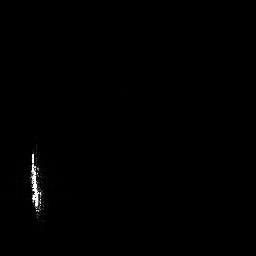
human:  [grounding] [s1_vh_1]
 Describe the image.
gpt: In the satellite image, there is  <ref>1 medium ship </ref> <box>[[10, 58, 16, 85, 0]]</box> located at bottom left.